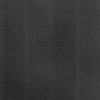
Label: dusty